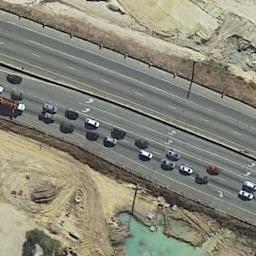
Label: freeway